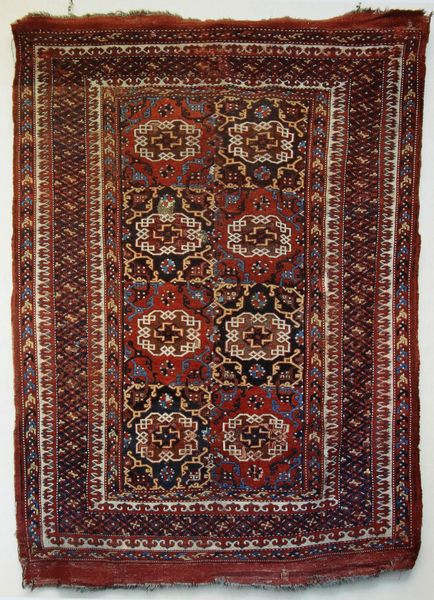
Titel: Kleingemusterter 'Holbeinteppich'
Standort: Berlin
Institution: Museum für Islamische Kunst
Schlagwörter: blau, weiß, grün, blumen, braun, bunt, schwarz, blüten, rot, muster, ornament, teppich, alt, rahmen, boden, fransen, stickerei, stoff, umrandung, abstrakt, farben, rand, bordüre, symmetrie, ornamente, foto, fotografie, photographie, flechten, kreuz, orientalisch, rechteck, kreise, photo, fries, quadrate, geometrisch, arabisch, türkisch, kreuze, farbfoto, rosette, rotbraun, orientteppich, textil, indien, objekt, kanten, wandbehang, geometrie, gewebt, vierecke, islam, knüpfen, perser, weben, aufnahme, rosetten, weberei, perserteppich, mehrere, persisch, gebraucht, geknüpft, textilie, zerschlissen, abgetreten, ausgefranst, alter teppich, kettfäden, islma, lslam, smyrna, geometrishch, ausgerfranzt